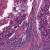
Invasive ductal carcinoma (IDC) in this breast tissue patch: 0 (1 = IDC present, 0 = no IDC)